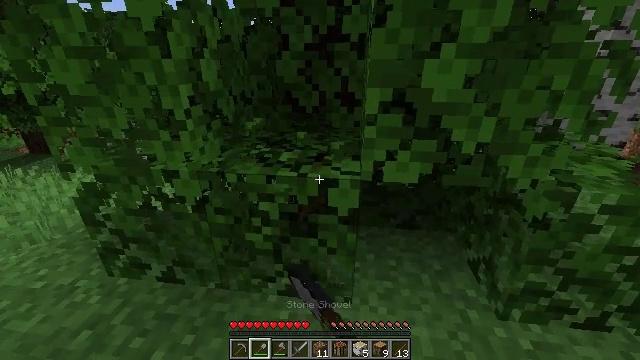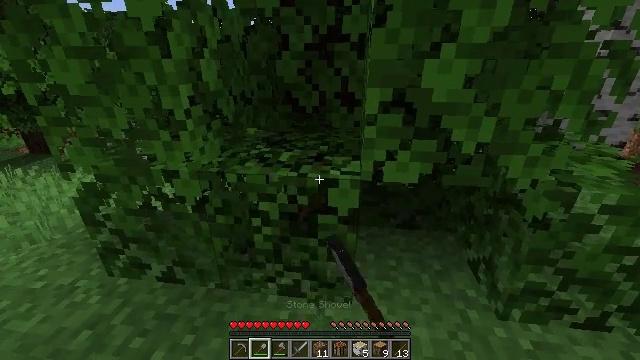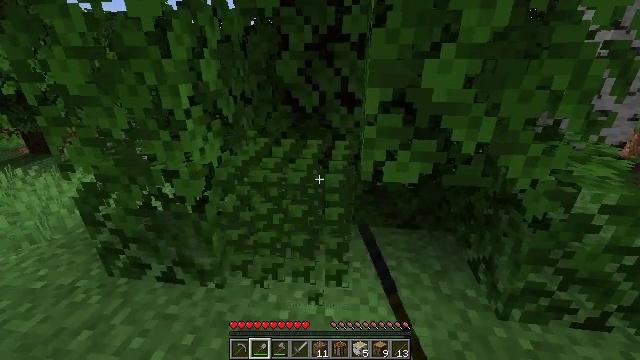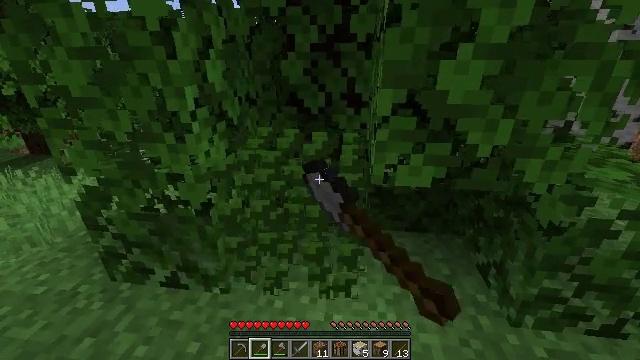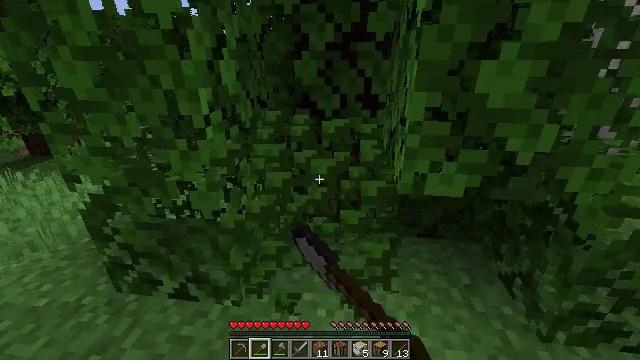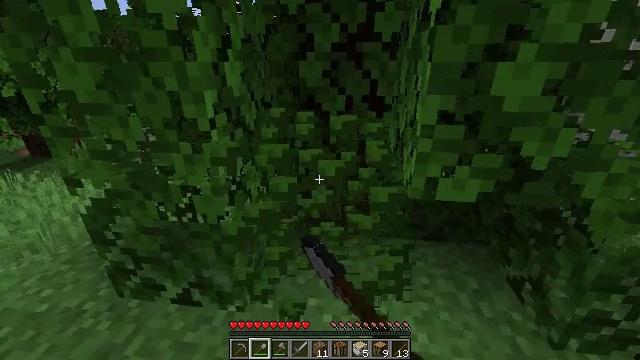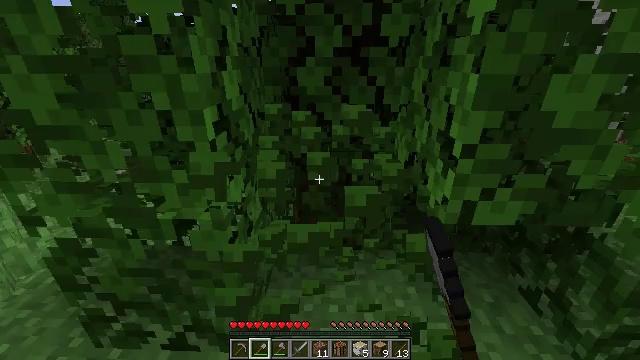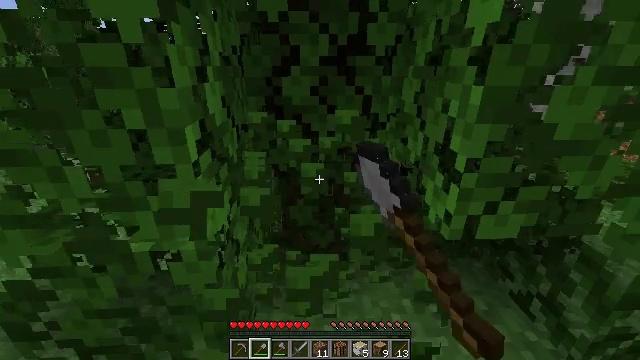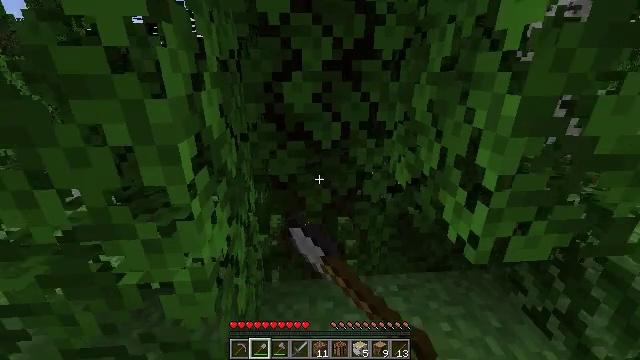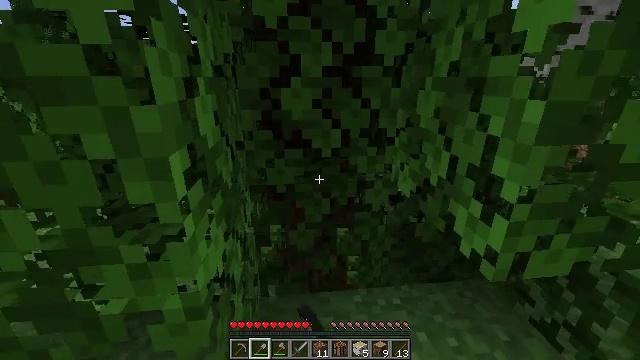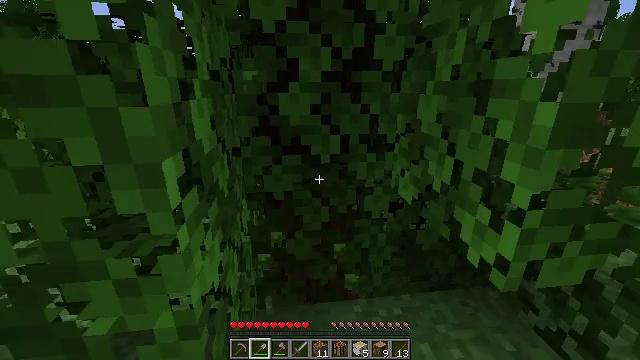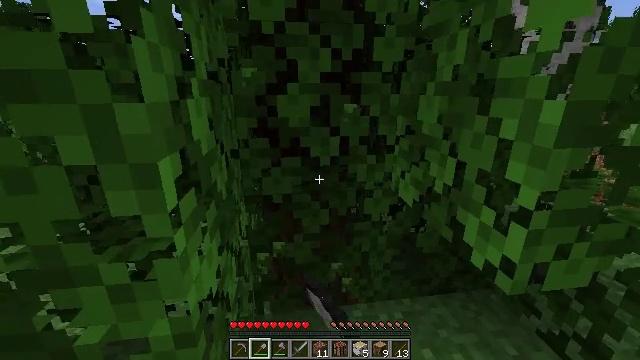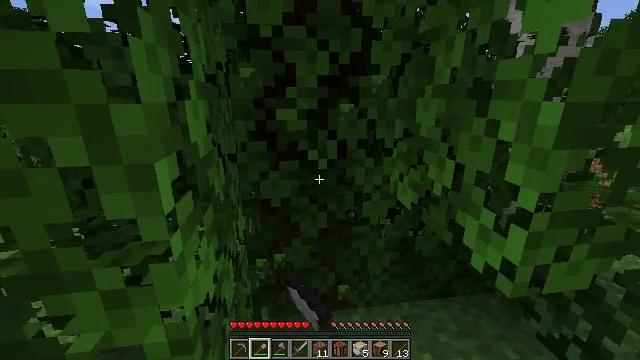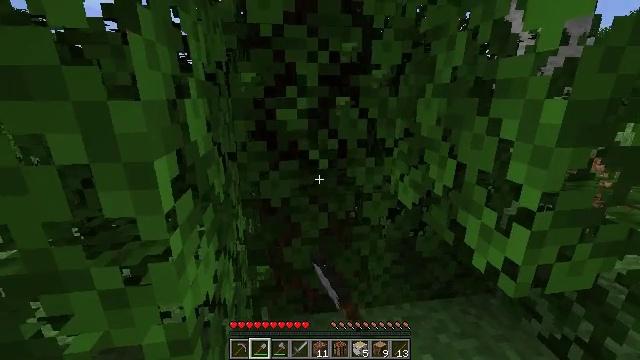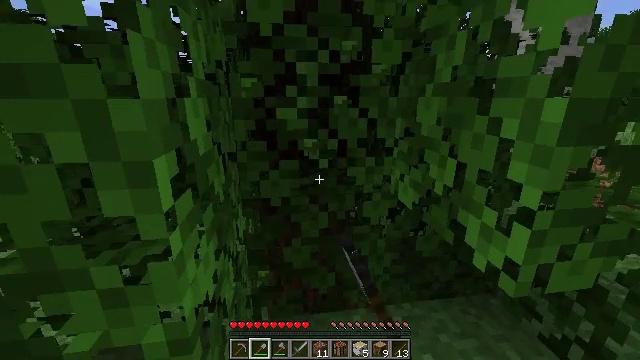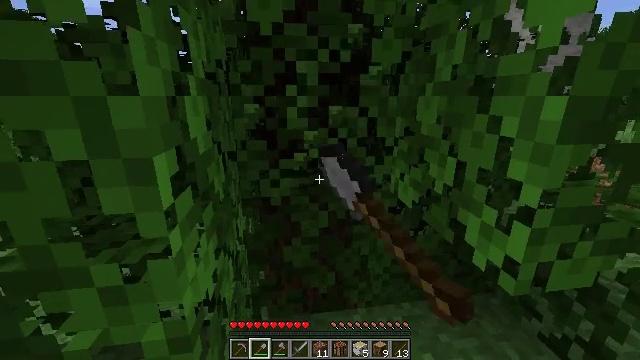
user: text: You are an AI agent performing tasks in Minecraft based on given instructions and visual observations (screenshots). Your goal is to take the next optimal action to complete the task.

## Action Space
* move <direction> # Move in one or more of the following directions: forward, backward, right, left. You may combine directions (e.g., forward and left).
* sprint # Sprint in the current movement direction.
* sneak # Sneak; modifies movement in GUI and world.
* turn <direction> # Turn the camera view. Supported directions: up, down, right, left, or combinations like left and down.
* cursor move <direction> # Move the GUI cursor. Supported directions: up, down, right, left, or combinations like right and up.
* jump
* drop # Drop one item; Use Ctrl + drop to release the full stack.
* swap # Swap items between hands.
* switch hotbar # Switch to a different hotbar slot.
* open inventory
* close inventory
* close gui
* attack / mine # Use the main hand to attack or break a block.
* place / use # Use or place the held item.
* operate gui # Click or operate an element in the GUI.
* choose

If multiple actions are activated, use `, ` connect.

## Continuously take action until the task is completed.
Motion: motion action
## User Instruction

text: Trim the tree by mining oak leaves.
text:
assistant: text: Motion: attack / mine
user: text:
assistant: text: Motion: attack / mine
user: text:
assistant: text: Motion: move forward and move left, attack / mine
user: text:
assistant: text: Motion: move forward and move left, attack / mine
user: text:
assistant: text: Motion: move forward and move left, attack / mine
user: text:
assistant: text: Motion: move forward and move left, turn right, attack / mine
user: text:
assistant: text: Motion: move forward, turn right and up, attack / mine
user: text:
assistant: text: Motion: turn right, attack / mine
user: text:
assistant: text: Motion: turn right and up, attack / mine
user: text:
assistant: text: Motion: turn right and up, attack / mine
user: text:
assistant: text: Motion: attack / mine
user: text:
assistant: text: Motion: attack / mine
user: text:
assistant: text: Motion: attack / mine
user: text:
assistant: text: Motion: attack / mine
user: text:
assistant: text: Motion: attack / mine
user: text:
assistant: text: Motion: attack / mine
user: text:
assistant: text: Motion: turn down, attack / mine
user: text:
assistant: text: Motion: turn down, attack / mine
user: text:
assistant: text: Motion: turn down, attack / mine
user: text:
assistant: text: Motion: turn down, attack / mine
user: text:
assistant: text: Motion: attack / mine
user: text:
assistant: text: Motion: attack / mine
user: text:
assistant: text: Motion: turn down, attack / mine
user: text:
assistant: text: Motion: move forward, attack / mine
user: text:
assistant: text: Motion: move forward, attack / mine
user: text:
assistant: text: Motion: move forward, turn down, attack / mine
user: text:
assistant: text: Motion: move forward, turn down, attack / mine
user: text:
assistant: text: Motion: turn down, attack / mine
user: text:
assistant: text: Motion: attack / mine
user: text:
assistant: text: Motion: attack / mine